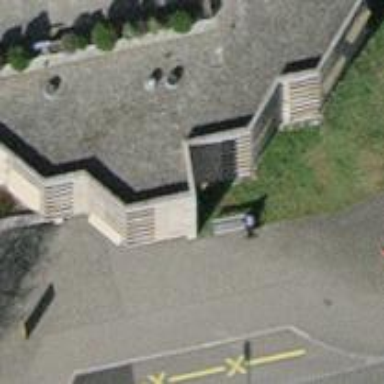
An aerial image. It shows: Brown bench.